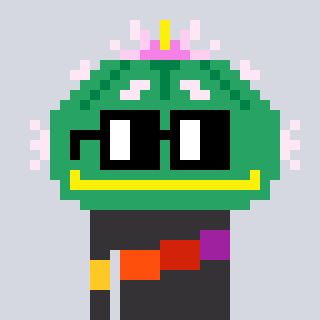
a pixel art character with square black glasses, a peyote-shaped head and a grayscale-colored body on a cool background